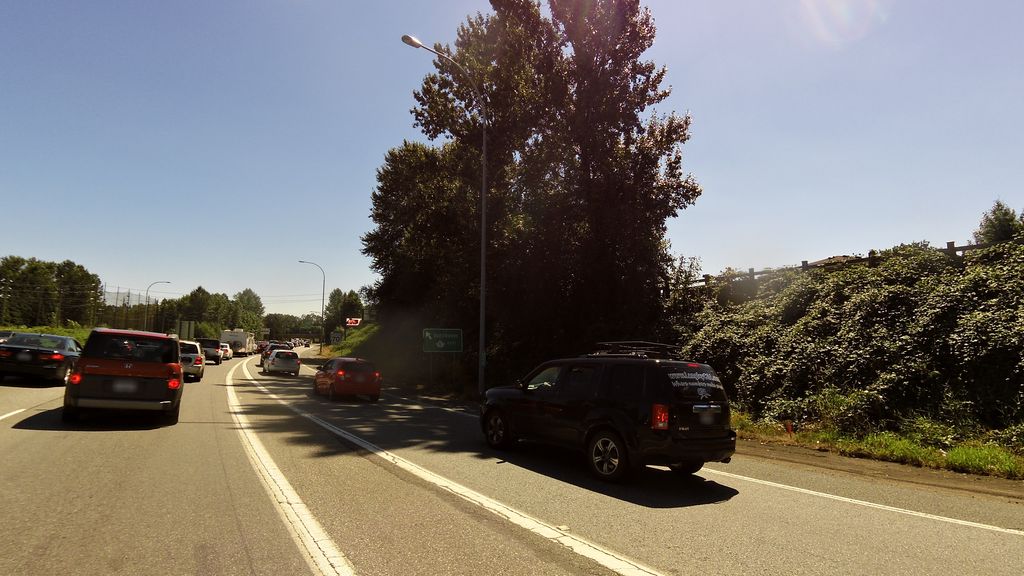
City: vancouver